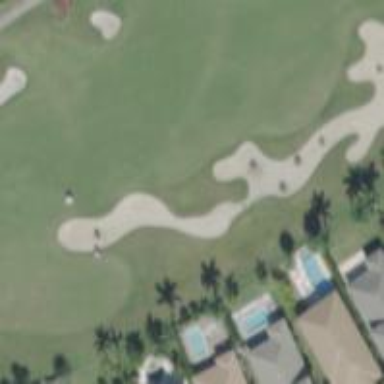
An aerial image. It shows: Golf bunker filled with natural sand.